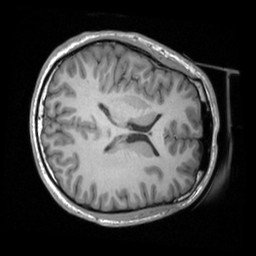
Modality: T1w
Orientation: axial
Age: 19
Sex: male
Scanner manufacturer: siemens
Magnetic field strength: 3 T
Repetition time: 1.9 s
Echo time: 0.00226 s